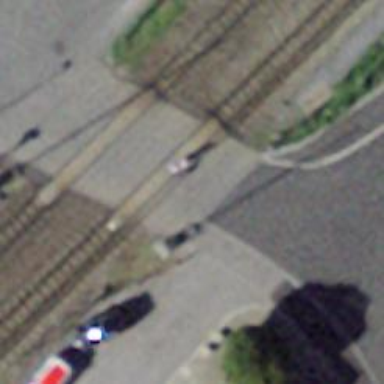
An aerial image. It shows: Railway level crossing.